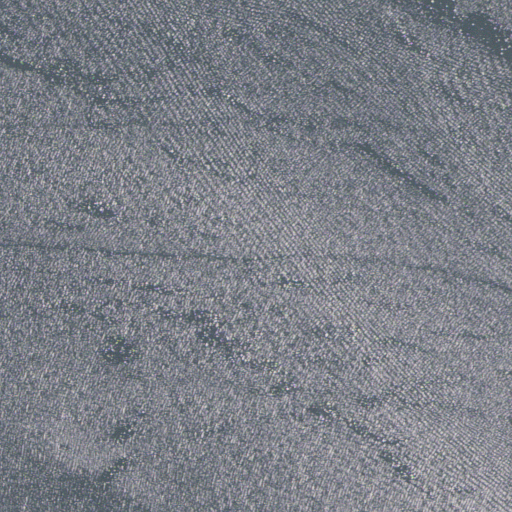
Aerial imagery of valley in Missouri named Stevenson Hollow containing only open water